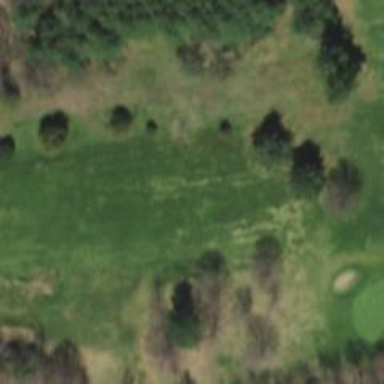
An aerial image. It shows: View of golf hole.